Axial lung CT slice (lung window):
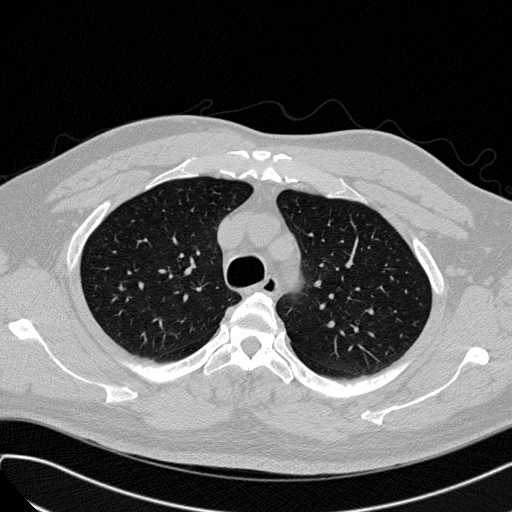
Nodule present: no